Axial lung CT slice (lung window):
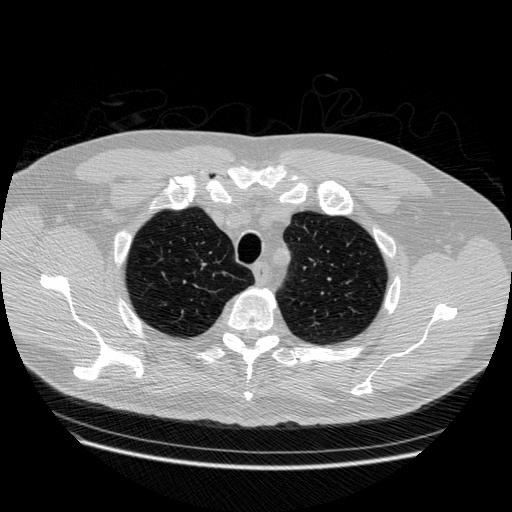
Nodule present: no